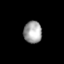
Tissue: skin
Cell type: Fibroblasts
Senescence score: 0.7547
Nuclear area (px): 393
Mean DAPI intensity: 163.784